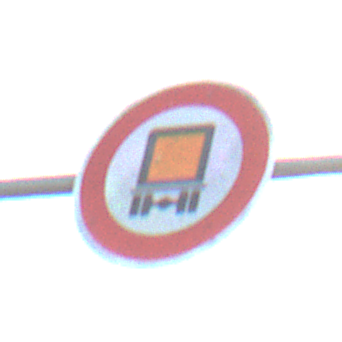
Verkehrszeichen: VerbotKennzeichnungspflichtigeKraftfahrzeugeGefaehrlicheGueter
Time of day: SunriseSunset
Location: Outdoor (Nature)
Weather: PartlyCloudy
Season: NotSpecified
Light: Natural